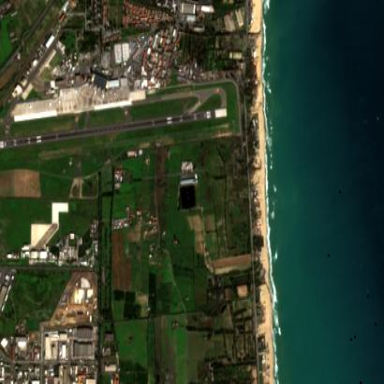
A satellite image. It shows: International public aerodrome (airport).